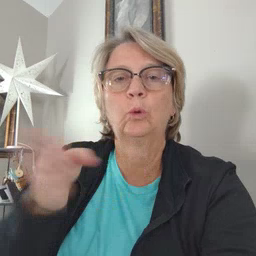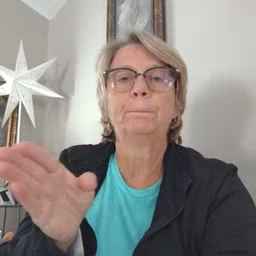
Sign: room